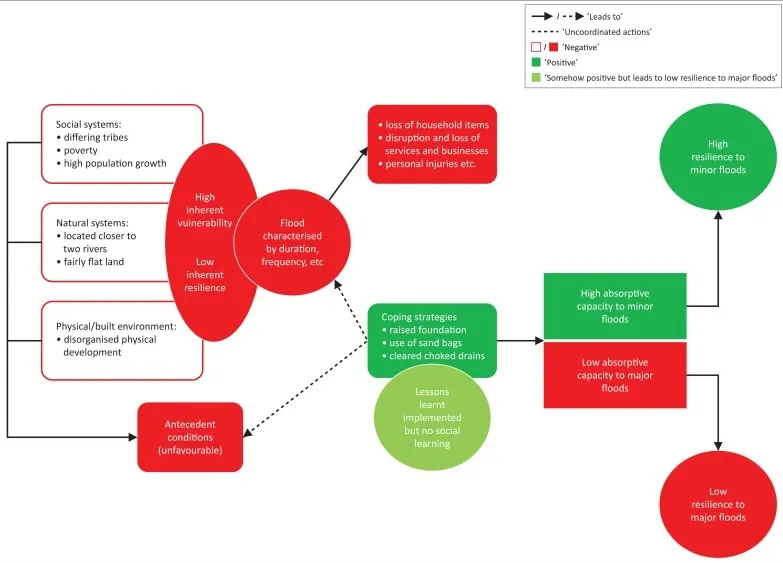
Conceptualised disaster resilience of place model for Alajo.
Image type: chart (chart)